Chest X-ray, PA view. Patient: 70 years old, sex M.
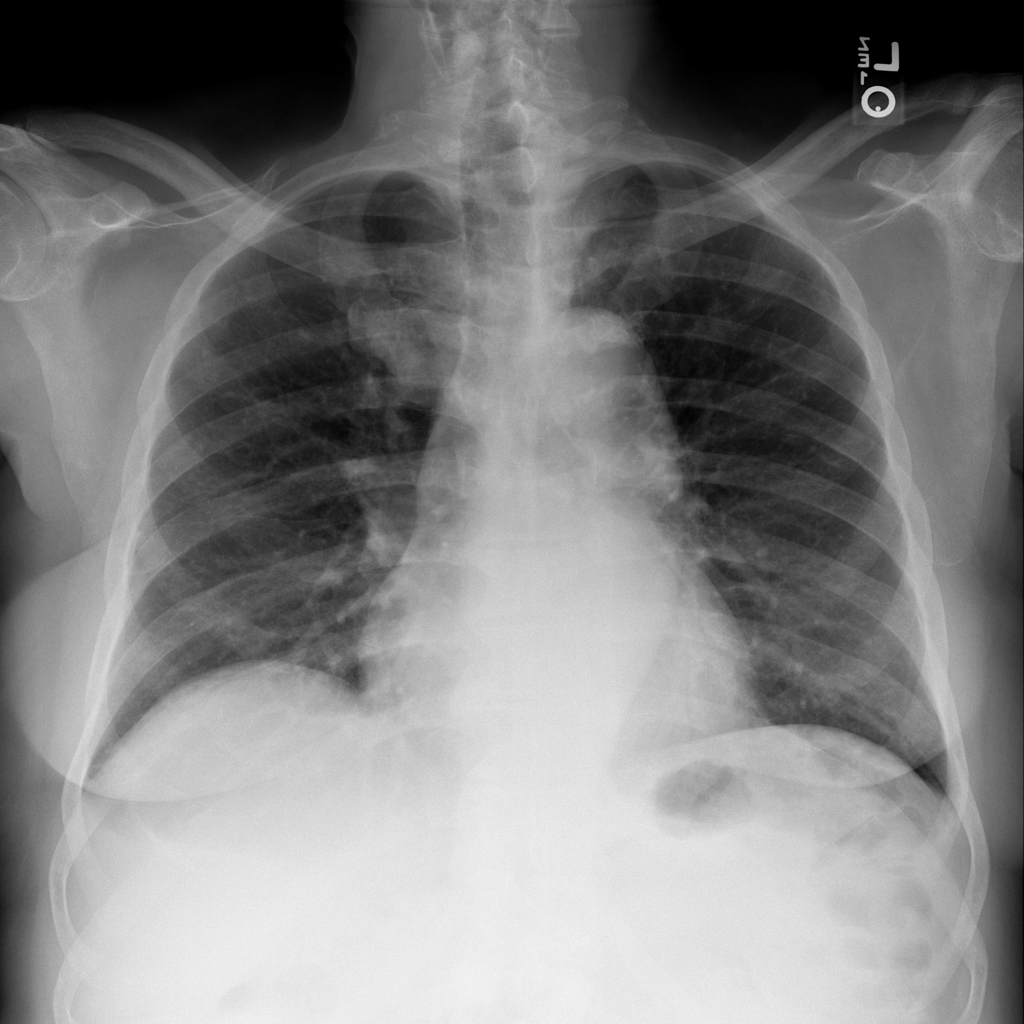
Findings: Effusion